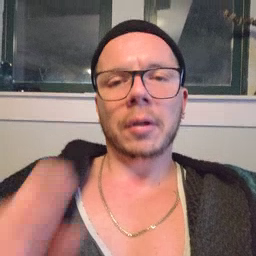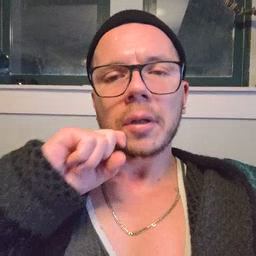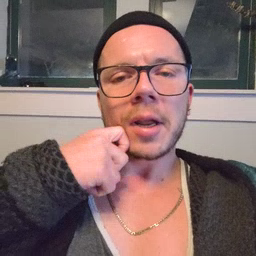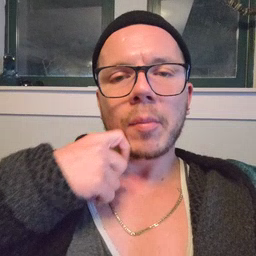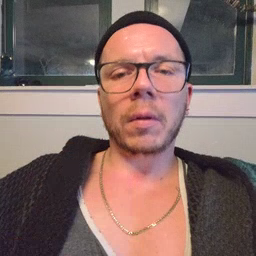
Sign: apple